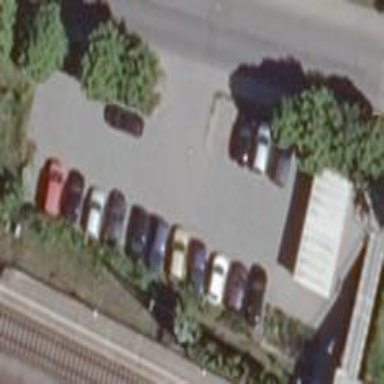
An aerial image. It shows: Parking area with park and ride facility.